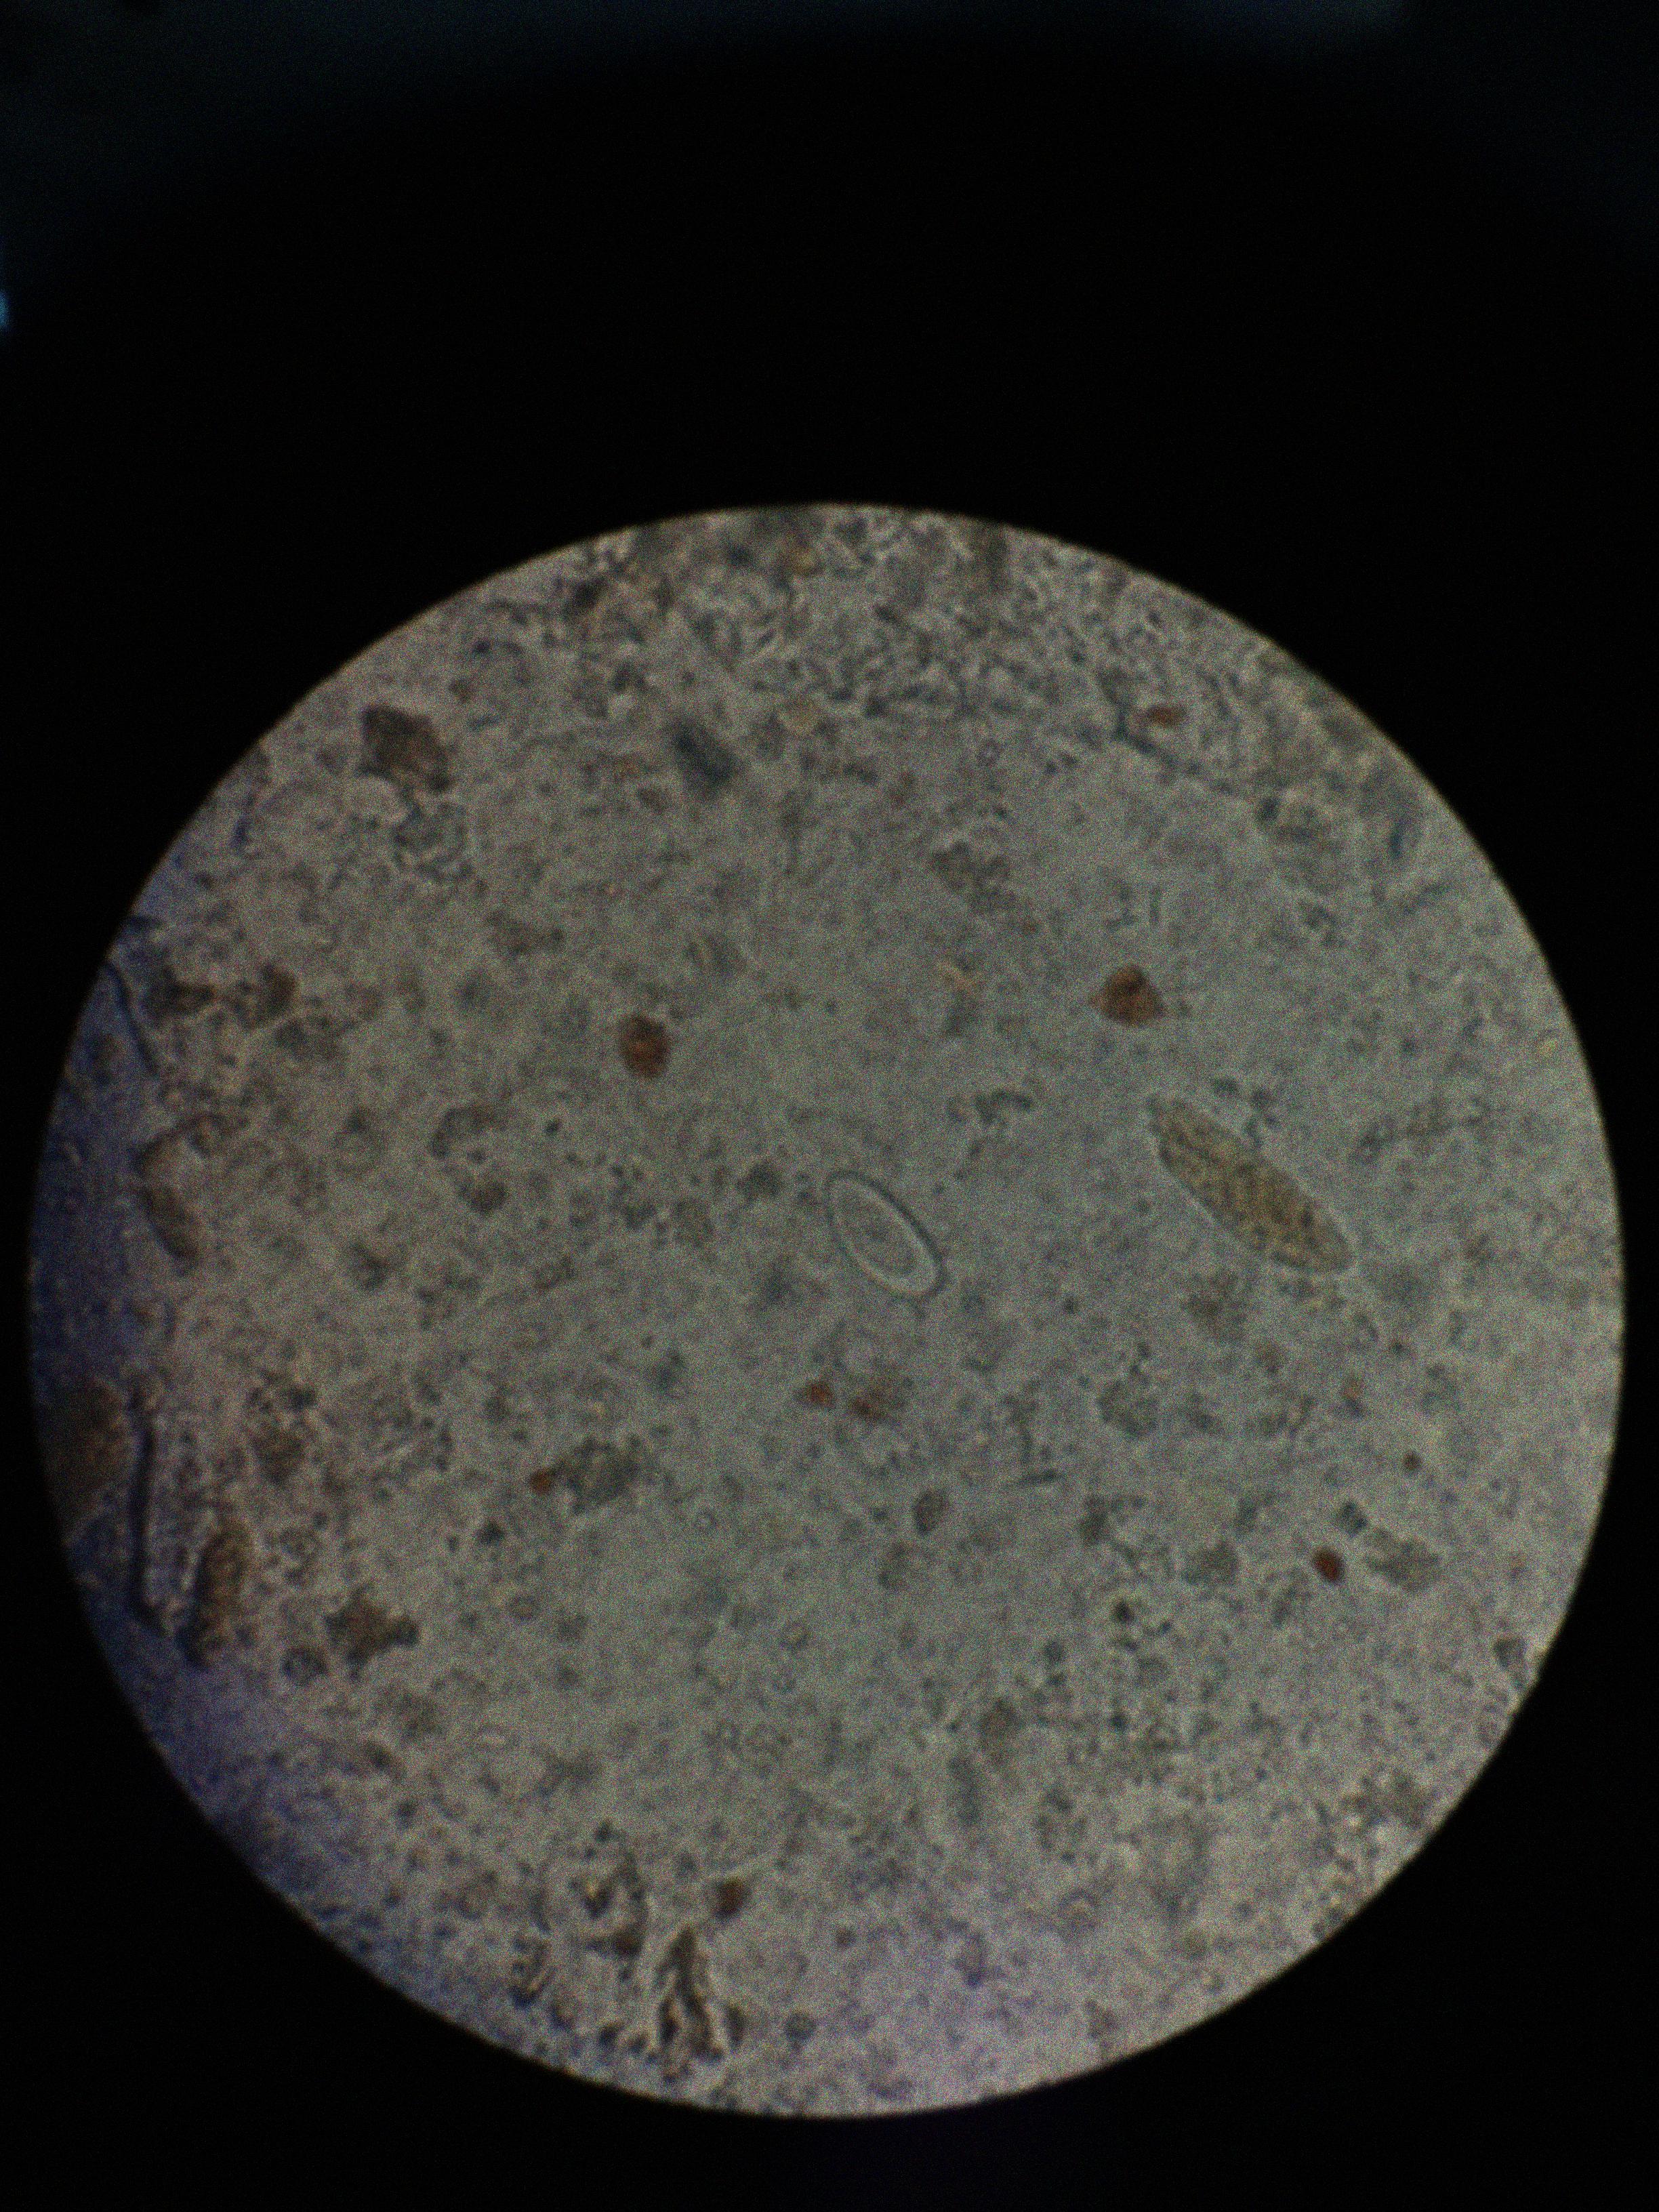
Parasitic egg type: Enterobius vermicularis